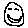
Label: smiley face